Aerial crown-view tile of a tropical tree (Barro Colorado Island, Panama), acquired 20250512:
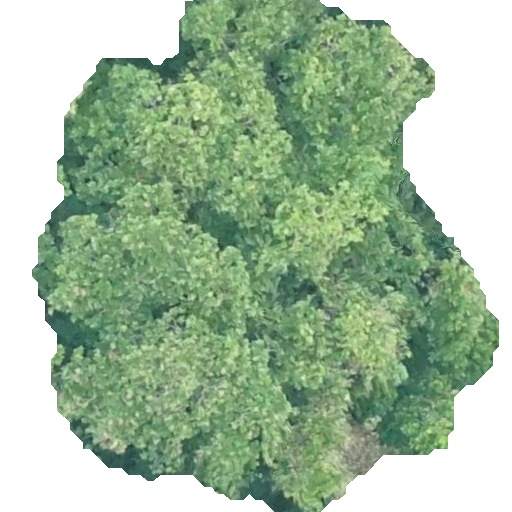
Species: Anacardium excelsum
GBIF accepted scientific name: Anacardium excelsum
Crown area: 257.936 m²